Interaction volume radius: 5 \u00c5
Interaction volume height: 10 \u00c5
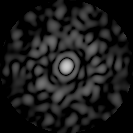
Disorder parameter: 0.9082